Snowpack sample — Snodgrass Mountain, Crested Butte, Colorado (2/4/25, 12:06 PM MST)
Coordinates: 38.923, -106.968
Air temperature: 35 °F
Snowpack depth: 80 cm
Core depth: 80 cm
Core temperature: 32 °F
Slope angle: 14°, slope face: 78°
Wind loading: low
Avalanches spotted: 0
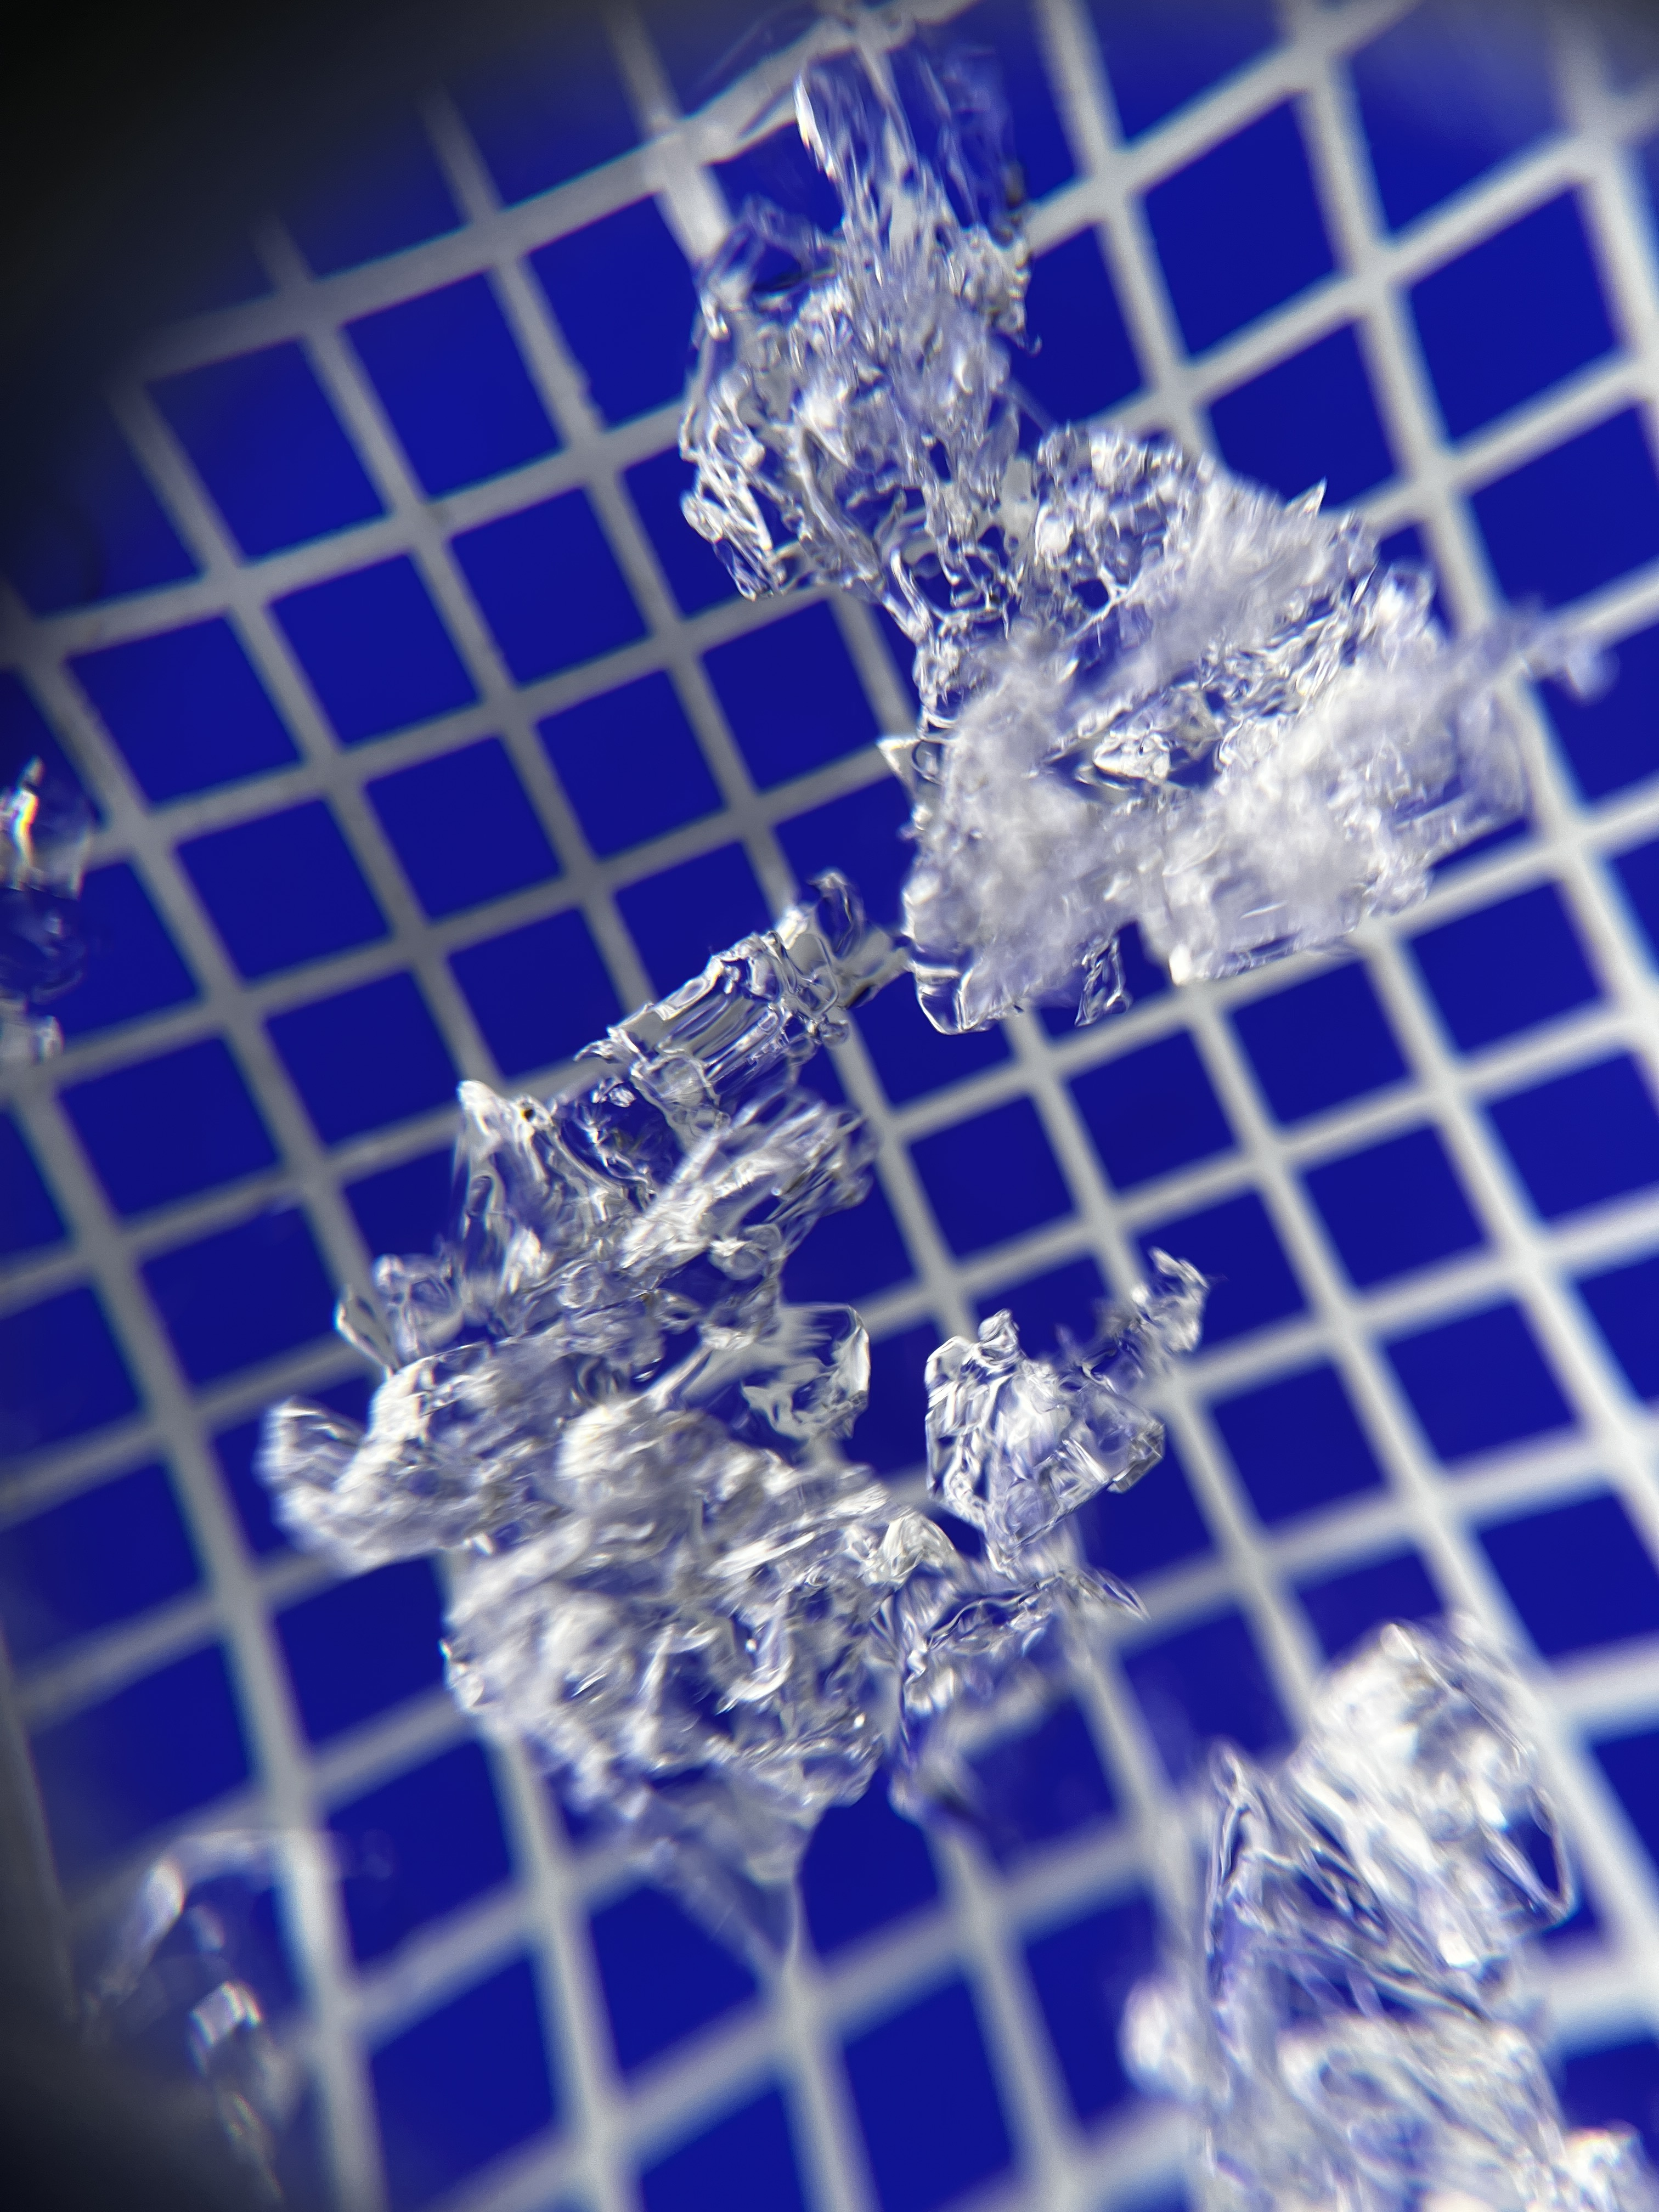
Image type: magnified_profile
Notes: No avalanches nearby, unusually warm weather for the last month reported by residents, Collected 25 yards from treeline